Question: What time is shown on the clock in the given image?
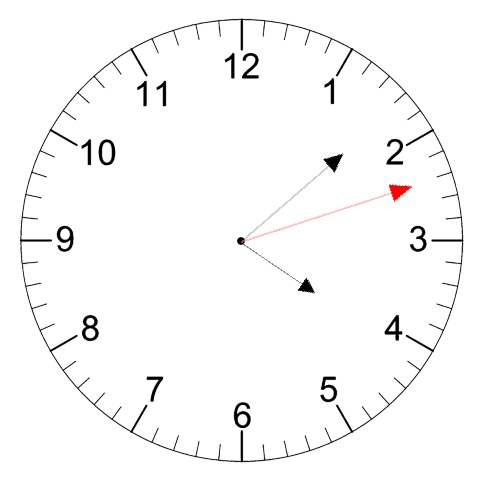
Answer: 04:08:12